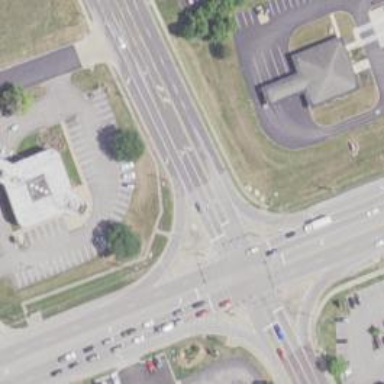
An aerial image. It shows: Footway that serves as traffic island.